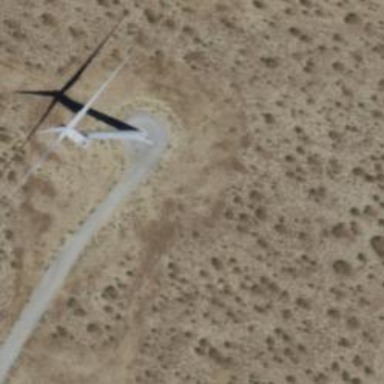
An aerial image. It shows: Wind generator with horizontal axis. The wind turbine is from Vestas.